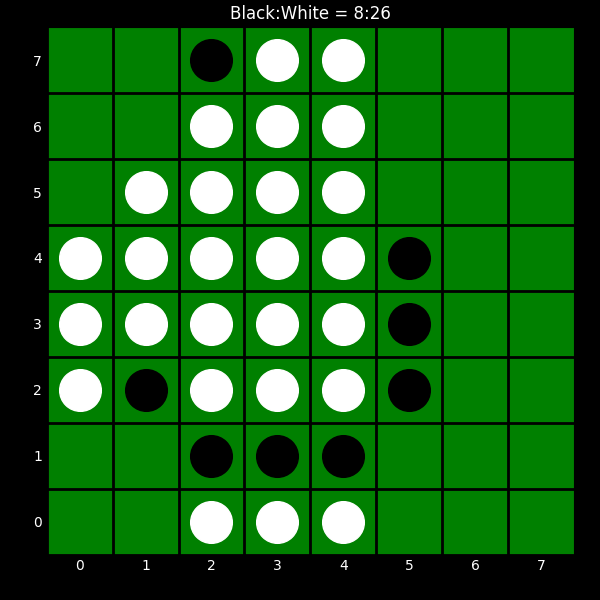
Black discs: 8
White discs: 26